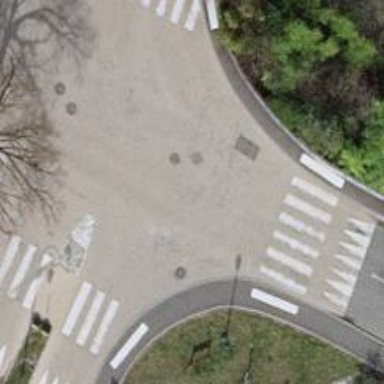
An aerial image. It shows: Mini roundabout on the road.